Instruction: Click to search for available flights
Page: home
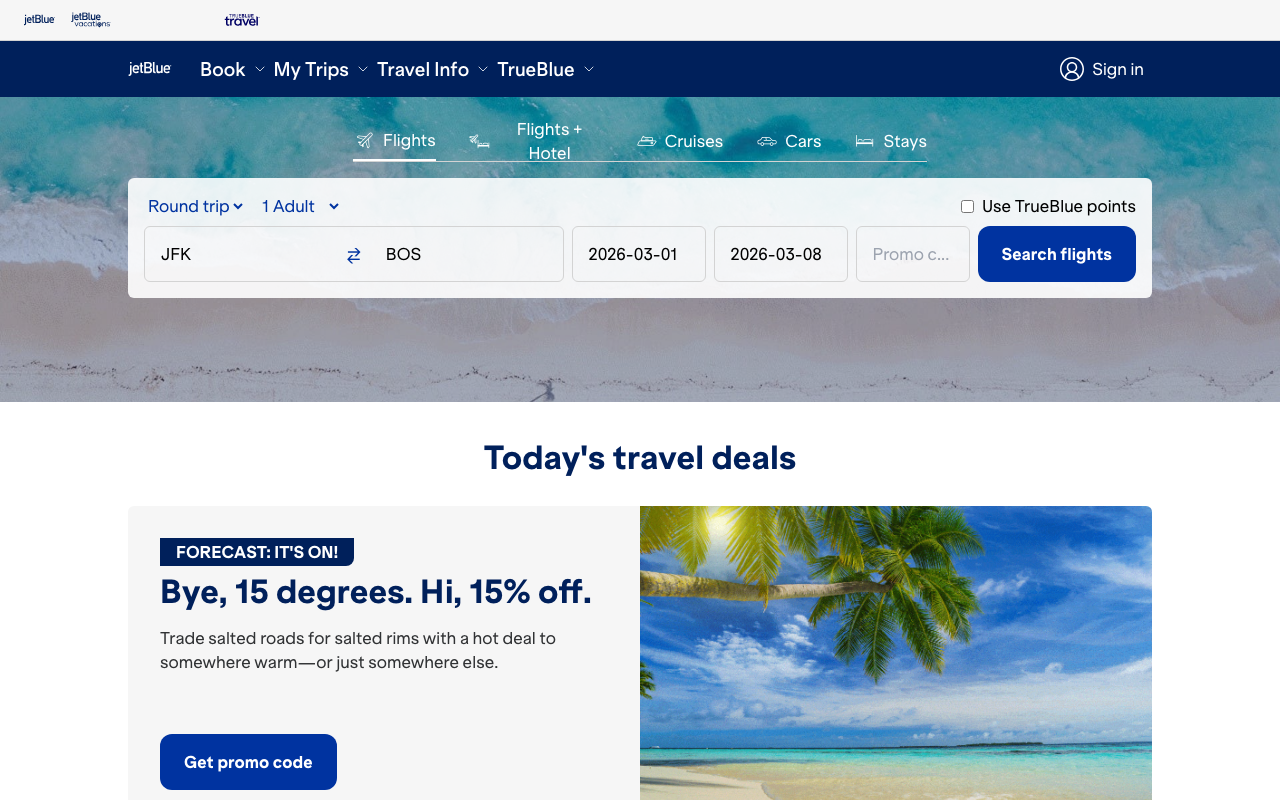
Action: click